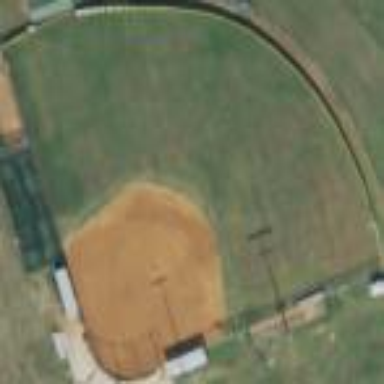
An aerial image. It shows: Softball pitch for leisure and sport activities.